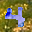
Label: 4